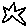
Label: star